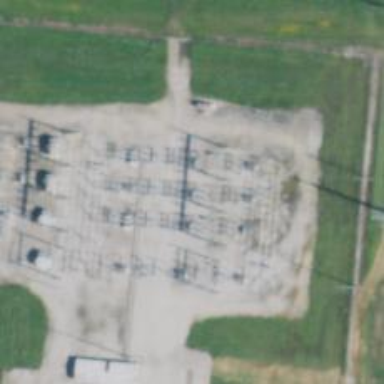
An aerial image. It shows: Switch used for power control.